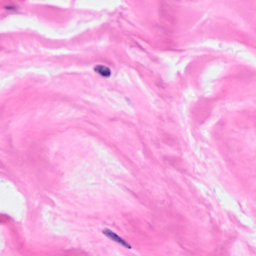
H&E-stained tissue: Breast